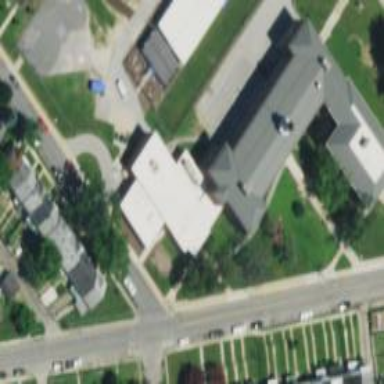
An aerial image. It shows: School building.